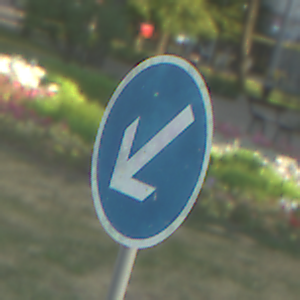
Verkehrszeichen: VorgeschriebeneVorbeifahrtLinks
Umgebung: Outdoor, Suburban
Tageszeit: SunriseSunset
Wetter: PartlyCloudy
Licht: Natural
Jahreszeit: NotSpecified
Kontrast: MediumContrast